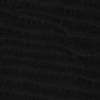
Atmospheric dust classification: not_dusty